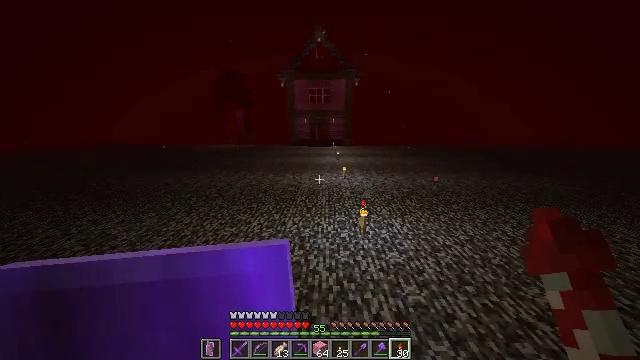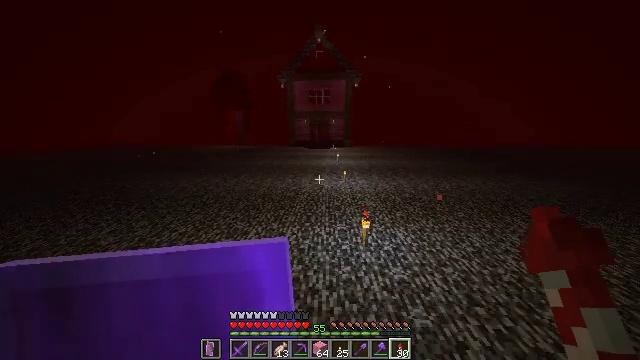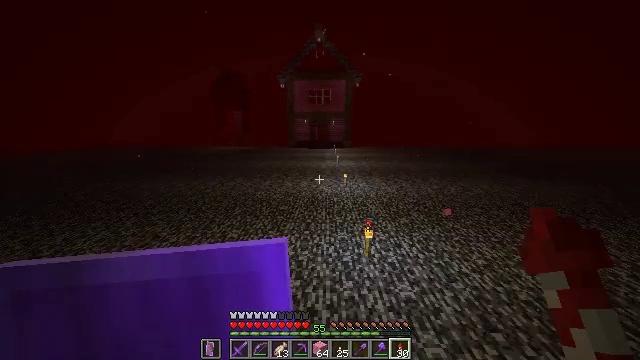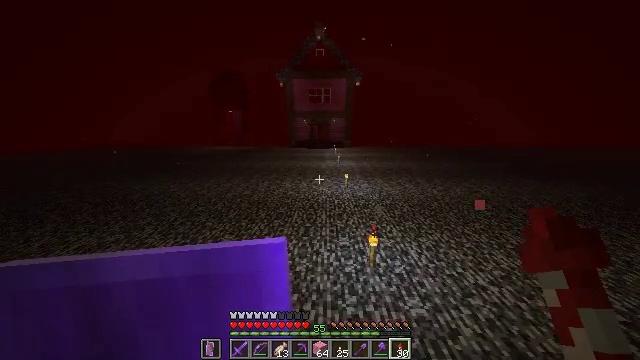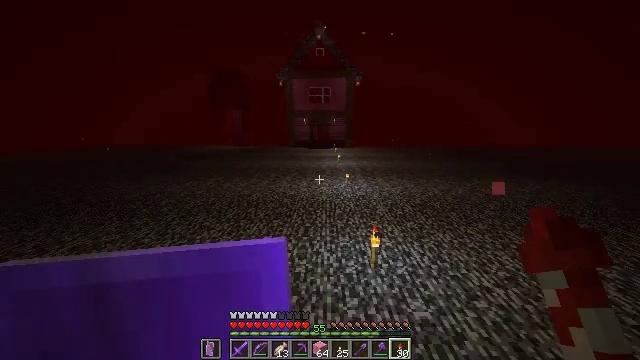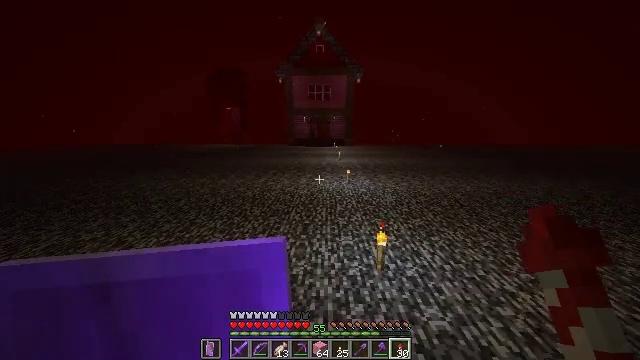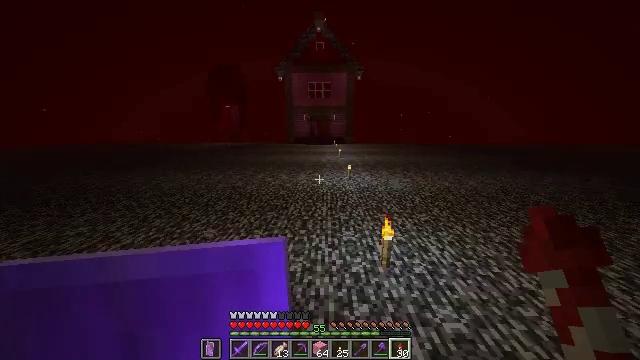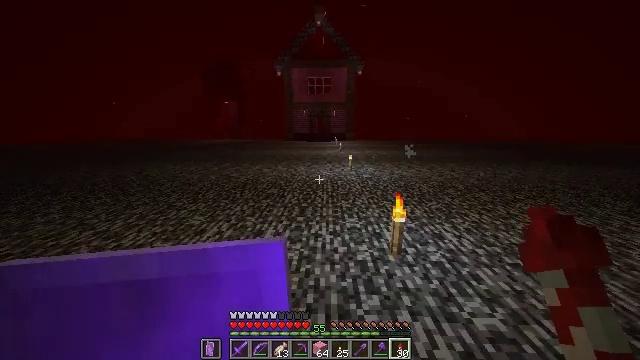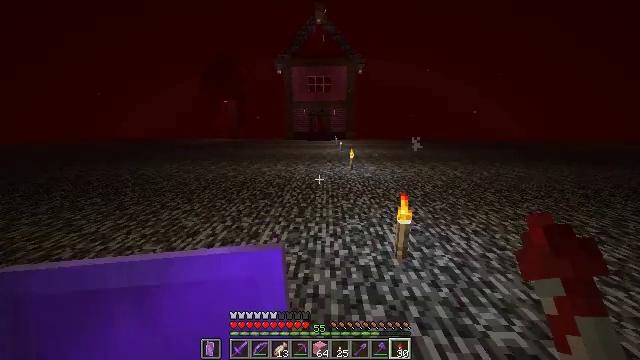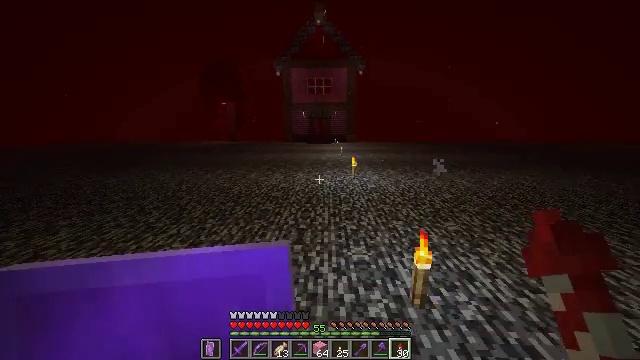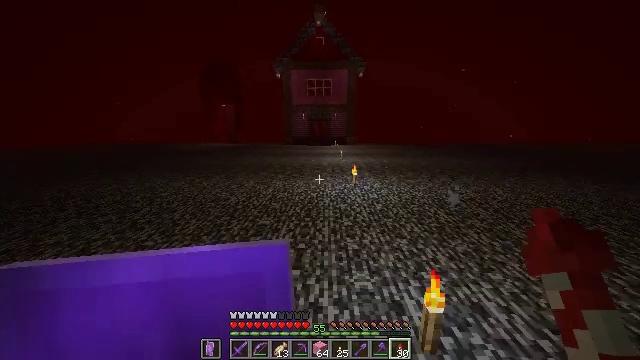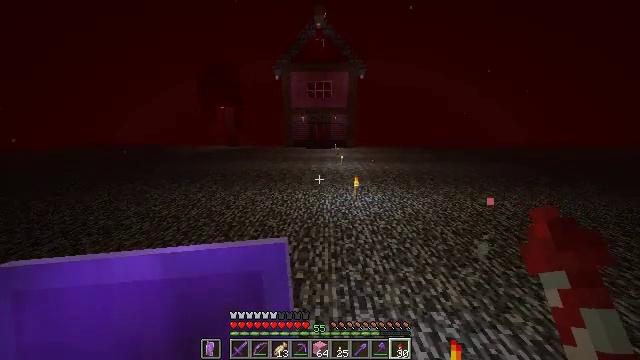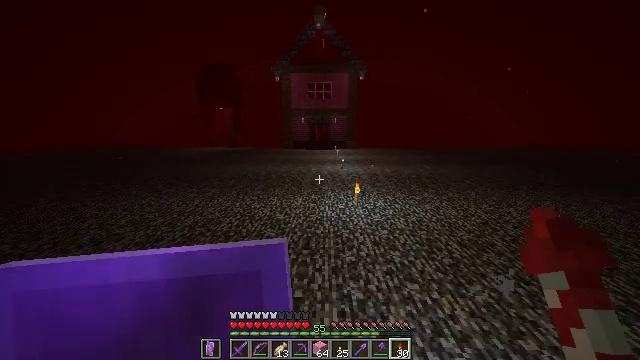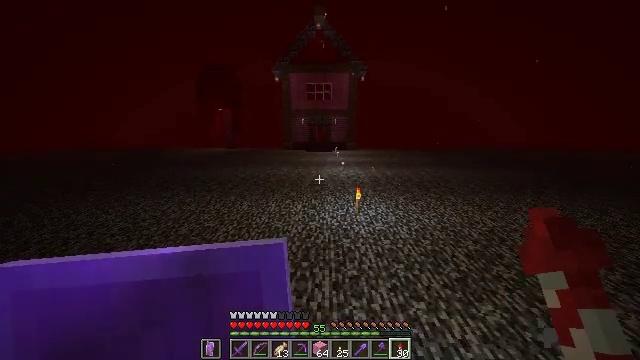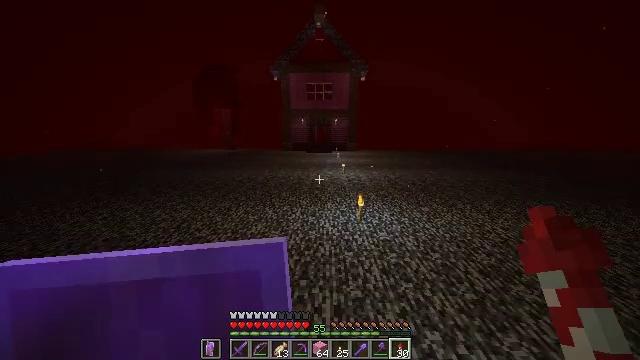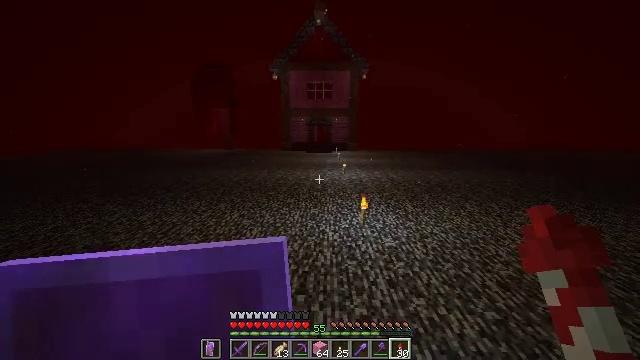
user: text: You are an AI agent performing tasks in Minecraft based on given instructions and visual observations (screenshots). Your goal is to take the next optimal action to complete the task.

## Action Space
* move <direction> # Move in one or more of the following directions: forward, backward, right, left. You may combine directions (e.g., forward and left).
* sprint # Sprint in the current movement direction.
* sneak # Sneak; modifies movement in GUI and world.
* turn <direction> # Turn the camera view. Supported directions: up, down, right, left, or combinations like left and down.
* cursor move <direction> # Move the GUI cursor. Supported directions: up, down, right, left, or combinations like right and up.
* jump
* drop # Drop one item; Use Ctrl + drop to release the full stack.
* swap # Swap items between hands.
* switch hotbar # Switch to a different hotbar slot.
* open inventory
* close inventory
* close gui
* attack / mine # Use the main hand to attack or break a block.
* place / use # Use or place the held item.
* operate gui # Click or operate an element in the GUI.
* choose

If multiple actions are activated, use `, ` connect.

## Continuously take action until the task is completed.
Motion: motion action
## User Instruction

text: craft item pink carpet
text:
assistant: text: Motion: move forward, sprint, jump
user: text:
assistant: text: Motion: move forward, sprint, jump
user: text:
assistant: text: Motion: move forward, sprint
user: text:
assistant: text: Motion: move forward, sprint
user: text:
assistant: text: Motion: move forward, sprint
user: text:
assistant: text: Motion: move forward, sprint
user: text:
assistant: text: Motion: move forward, sprint
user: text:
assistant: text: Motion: move forward, sprint
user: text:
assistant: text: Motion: move forward, sprint, jump
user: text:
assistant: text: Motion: move forward, sprint, jump
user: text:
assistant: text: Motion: move forward, sprint, jump
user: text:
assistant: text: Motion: move forward, sprint, jump
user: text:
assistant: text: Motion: move forward, sprint, jump
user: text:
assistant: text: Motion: move forward, sprint, jump
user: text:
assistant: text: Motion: move forward, sprint
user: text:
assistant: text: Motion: move forward, sprint
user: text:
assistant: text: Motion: move forward, sprint
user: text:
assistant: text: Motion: move forward, sprint
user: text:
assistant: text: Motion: move forward, sprint
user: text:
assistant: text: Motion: move forward, sprint
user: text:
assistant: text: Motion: move forward, sprint, jump
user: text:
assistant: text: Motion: move forward, sprint, jump
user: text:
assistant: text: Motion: move forward, sprint, jump
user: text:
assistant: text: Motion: move forward, sprint, jump
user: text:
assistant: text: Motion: move forward, sprint, jump
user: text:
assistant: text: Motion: move forward, sprint, jump
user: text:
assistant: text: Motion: move forward, sprint, jump
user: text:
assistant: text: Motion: move forward, sprint, jump
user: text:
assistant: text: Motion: move forward, sprint, turn left, jump
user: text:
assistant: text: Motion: move forward, sprint, turn left